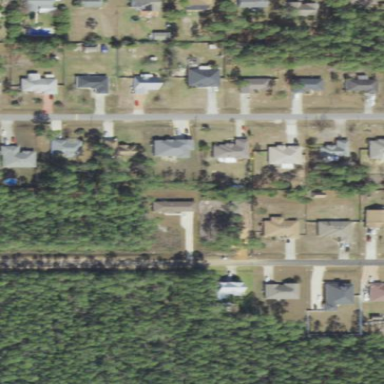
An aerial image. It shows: This residential area consists of single-family homes.